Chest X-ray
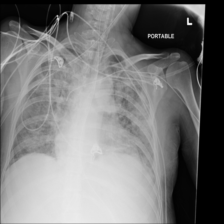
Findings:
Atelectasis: negative
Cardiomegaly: negative
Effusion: negative
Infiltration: negative
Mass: negative
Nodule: negative
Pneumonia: negative
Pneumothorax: negative
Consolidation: negative
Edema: negative
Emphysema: negative
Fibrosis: negative
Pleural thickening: negative
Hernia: negative